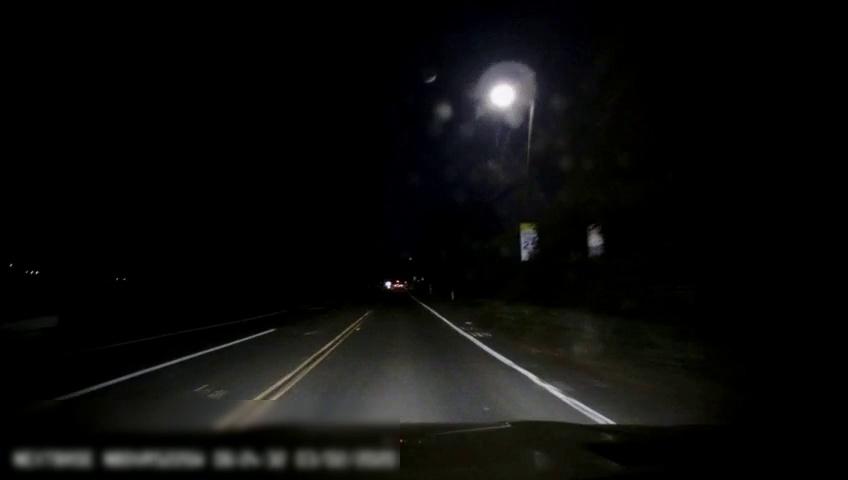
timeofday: Night
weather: Other
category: Drivable Space
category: Vehicles | Car
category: Lanes | Alternate Lane
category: Lanes | Current Lane
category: Lanes | Current Lane
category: Lanes | Alternate Lane
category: Lanes | Alternate Lane
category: Traffic | Signs